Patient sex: F
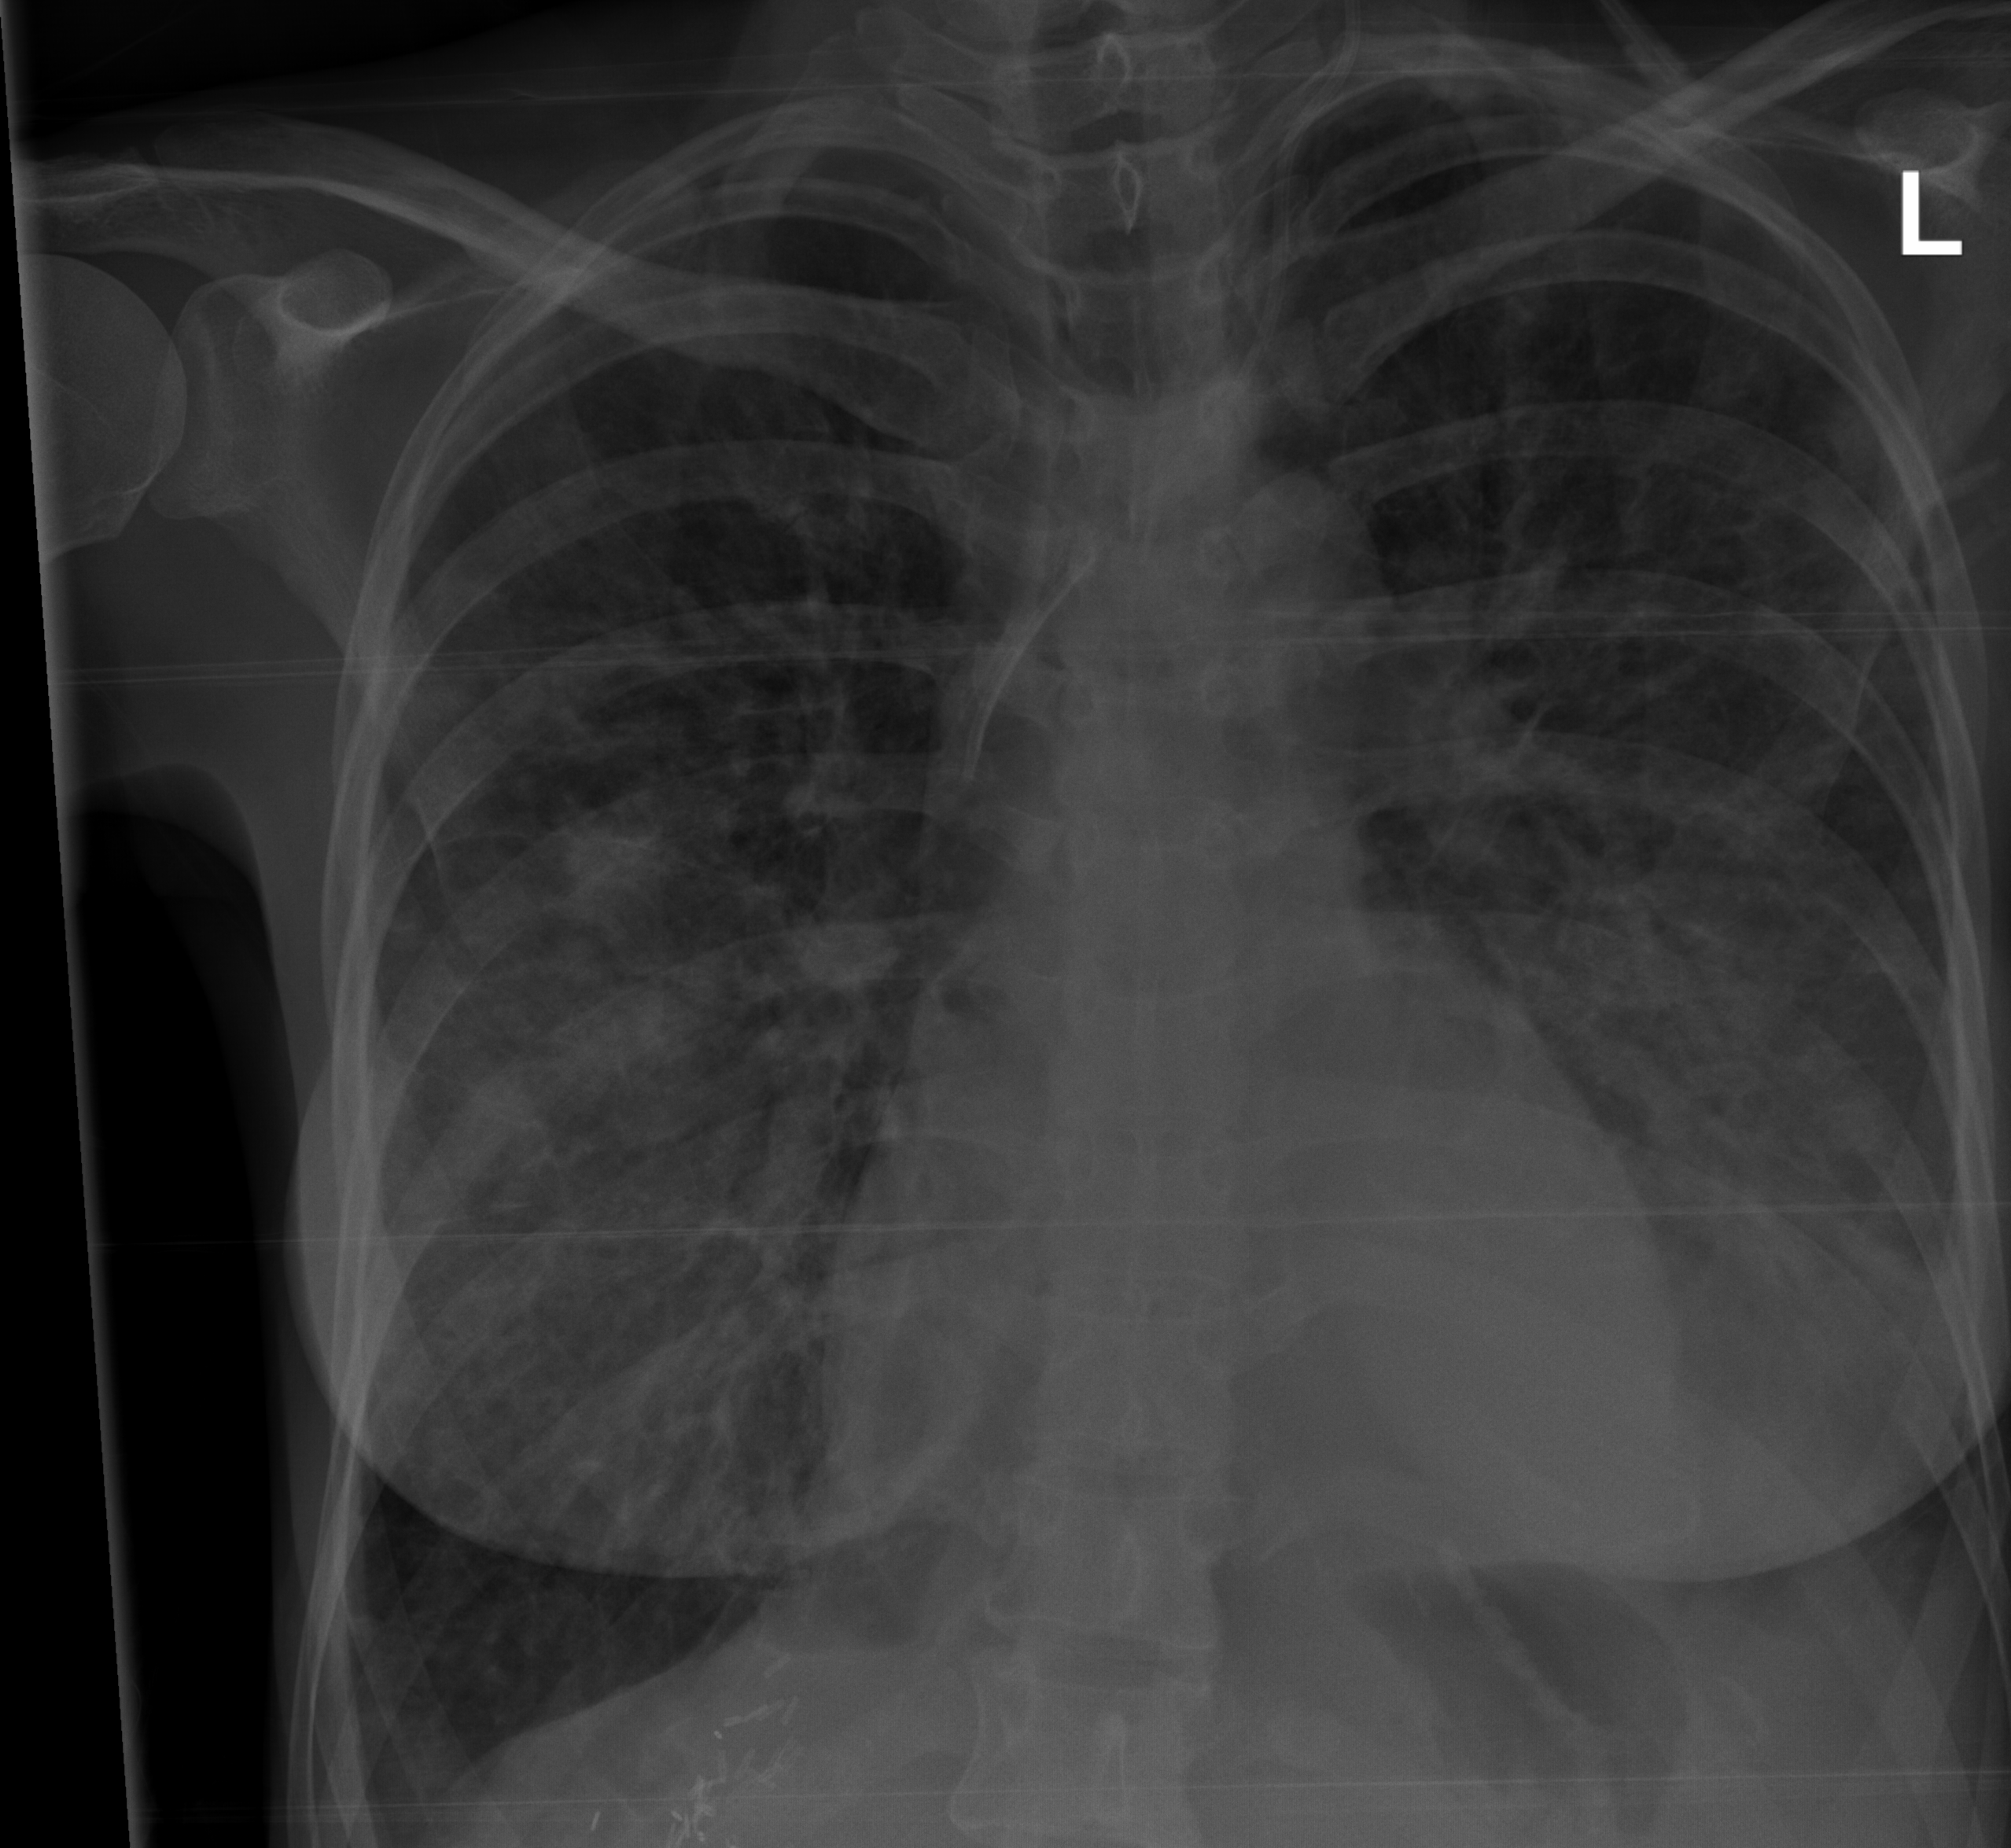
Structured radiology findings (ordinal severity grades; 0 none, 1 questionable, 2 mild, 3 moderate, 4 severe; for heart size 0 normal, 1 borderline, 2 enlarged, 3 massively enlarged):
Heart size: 0
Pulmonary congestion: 2
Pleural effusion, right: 0
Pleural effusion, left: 2
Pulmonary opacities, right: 2
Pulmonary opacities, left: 2
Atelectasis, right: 2
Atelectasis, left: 2